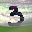
Label: 3